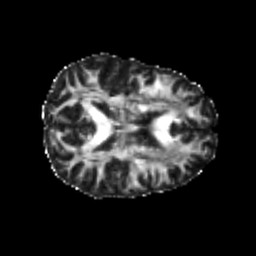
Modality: FA
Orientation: axial
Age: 25
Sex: female
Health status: healthy
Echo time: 0.074 s